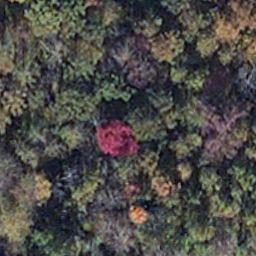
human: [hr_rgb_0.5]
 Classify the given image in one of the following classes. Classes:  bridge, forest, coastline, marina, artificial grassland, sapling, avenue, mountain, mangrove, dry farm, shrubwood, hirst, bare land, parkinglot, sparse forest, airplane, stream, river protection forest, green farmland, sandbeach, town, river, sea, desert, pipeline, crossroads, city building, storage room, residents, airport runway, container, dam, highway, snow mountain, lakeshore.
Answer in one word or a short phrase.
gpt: mangrove